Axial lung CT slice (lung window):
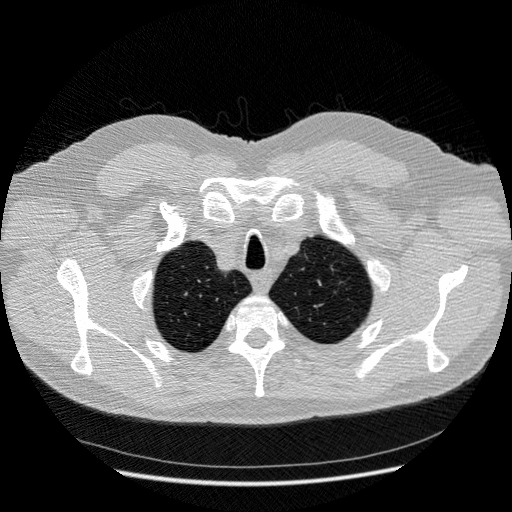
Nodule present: no